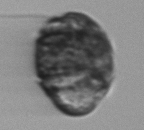
Label: Margalefidinium